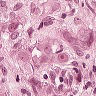
Metastatic tissue present: yes